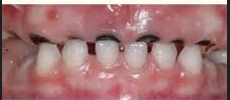
Condition: Caries